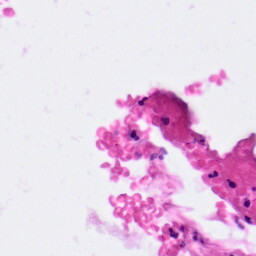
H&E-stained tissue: Pancreatic